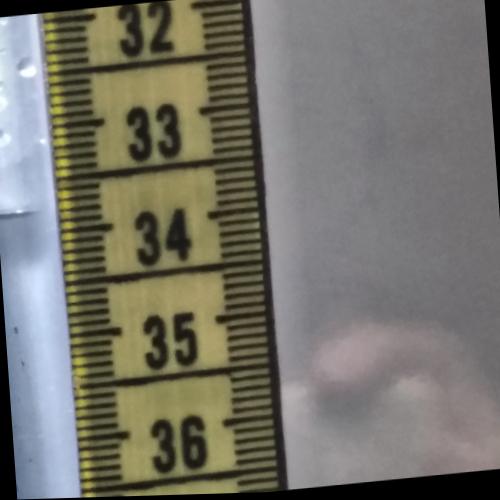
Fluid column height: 33.8 cm